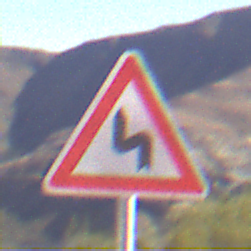
Verkehrszeichen: DoppelkurveZunaechstLinks
Umgebung: Outdoor, Nature
Tageszeit: Midday
Wetter: Clear
Licht: Natural
Jahreszeit: NotSpecified
Kontrast: HighContrast